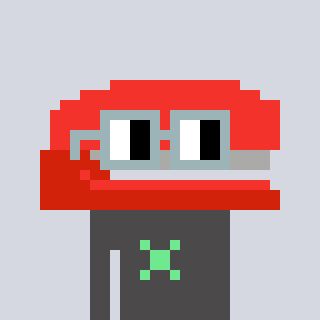
a pixel art character with square dark gray glasses, a stapler-shaped head and a grayscale-colored body on a cool background